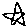
Label: star